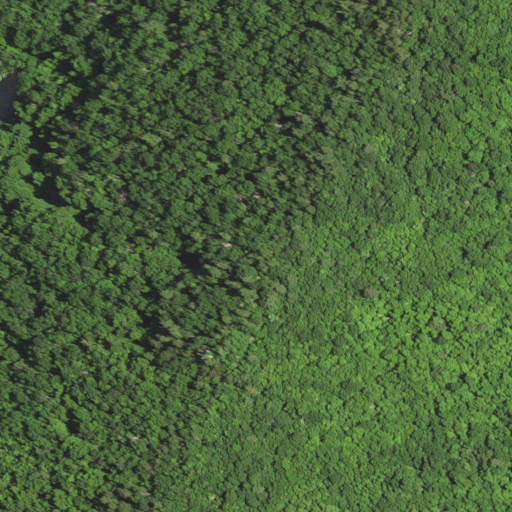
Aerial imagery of mountain in Virginia named Fourth Mountain containing deciduous forest and mixed forest